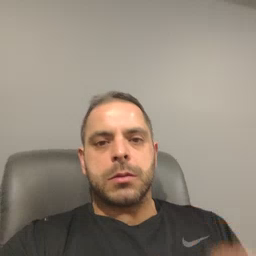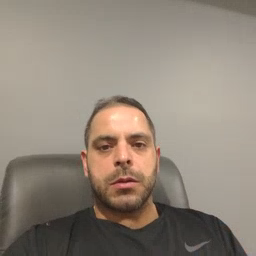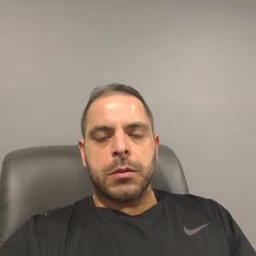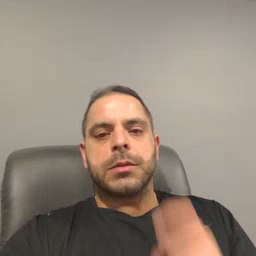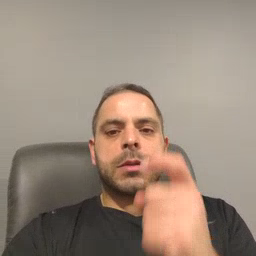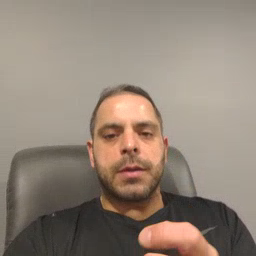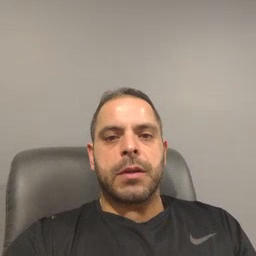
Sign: give